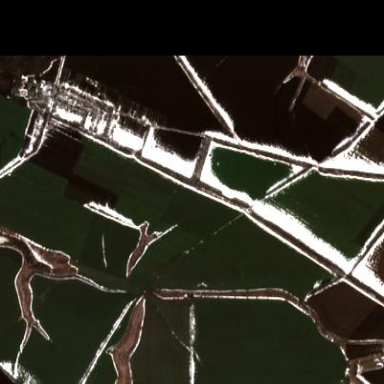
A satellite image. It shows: Picturesque farmland scene.